Question:
This happens when I try to deploy a Sharepoint WebPart solution. Is there a file or configuration option that I have missed that is causing this error to occur?
Thanks.
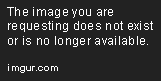
Answer: I assume that you're using VSeWSS 1.3 to deploy you solution and that these error occur when you try to deploy the solution. I'm not 100% sure but I think I had the same error some time ago. Unfortunately I could remember what I exactly did to solve this problem. But I'm quite sure the problem was related to some network issues as VSeWSS 1.3 uses web services to handle solutions.
So I would advise you to double check you network settings. For example you could try to adjust your hosts file so that your computer's name could be resolved.